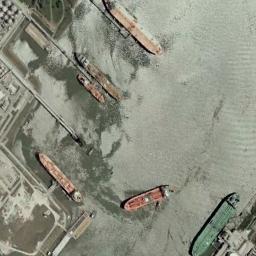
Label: ship